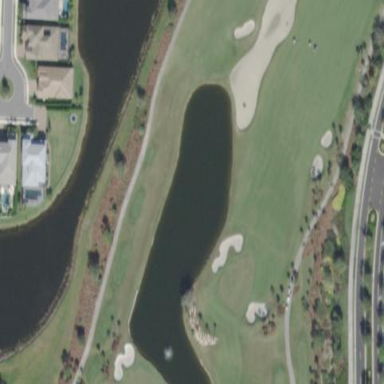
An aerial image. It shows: Water hazard on golf course. The hazard is natural water feature.